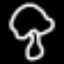
Label: mushroom